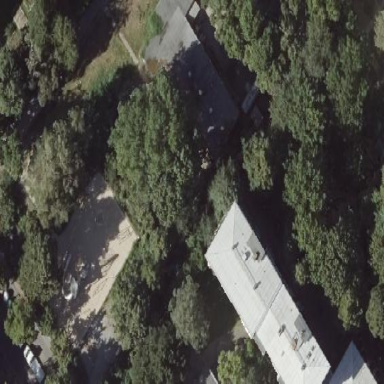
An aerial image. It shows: School building with flat roof.